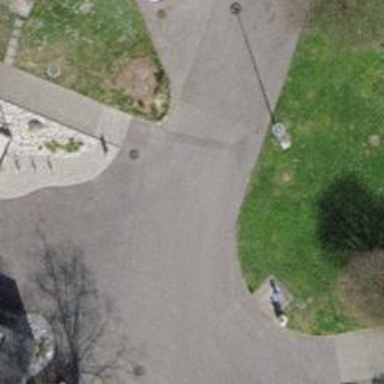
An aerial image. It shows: Pedestrian road.